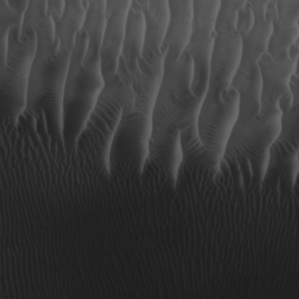
Label: non_frost